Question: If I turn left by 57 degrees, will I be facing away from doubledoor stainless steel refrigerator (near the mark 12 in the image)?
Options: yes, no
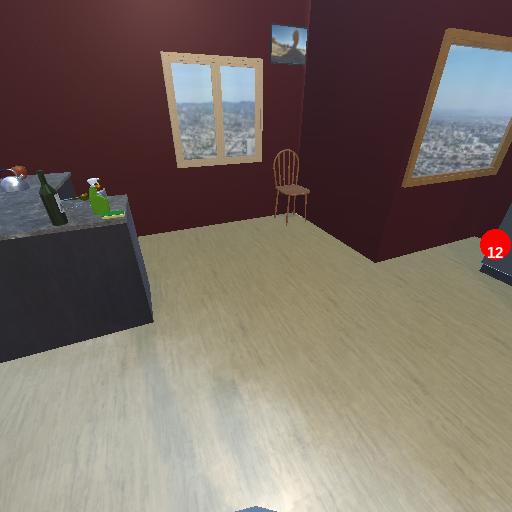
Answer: yes